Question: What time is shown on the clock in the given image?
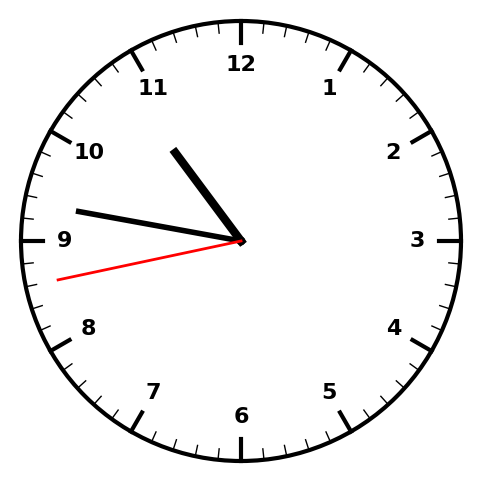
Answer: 10:46:43